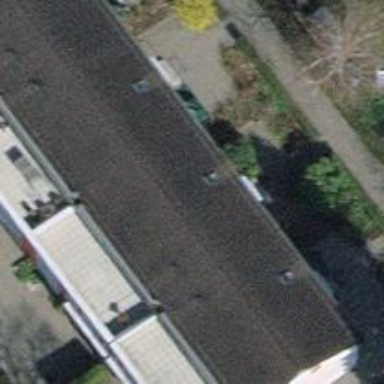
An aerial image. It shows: Terrace building.